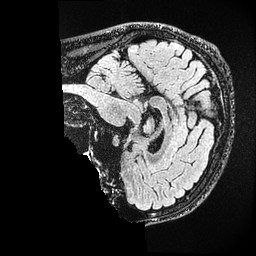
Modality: FLAIR
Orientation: sagittal
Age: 33
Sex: male
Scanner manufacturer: ge
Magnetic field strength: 3 T
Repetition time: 4.802 s
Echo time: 0.1163 s